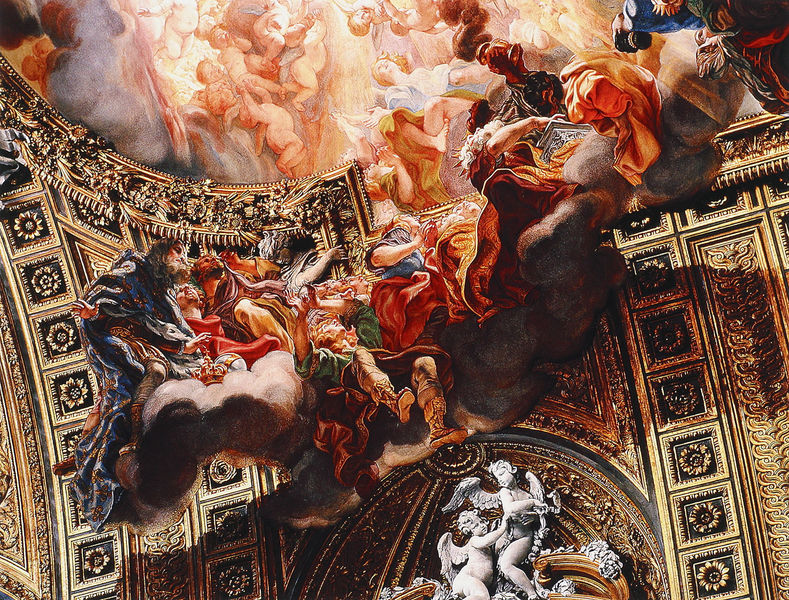
Titel: Deckengemälde “Anbetung des Namens Jesu” in Il Gesù in Rom
Künstler: Giovanni Battista Gaulli
Standort: Rom, Il Gesù (EU - I - Latium)
Schlagwörter: blau, feuer, gemälde, gott, himmel, wolken, gelb, grün, menschen, bewegung, blumen, bunt, grau, licht, marmor, orange, rot, wolke, bart, wand, barock, kirche, decke, krone, pferd, engel, putte, perspektive, zopf, collage, flug, zentralperspektive, fluchtpunkt, heilige, deckengemälde, fresko, putten, putti, täuschung, deckenmalerei, il gesu, apotheose, schwülstig